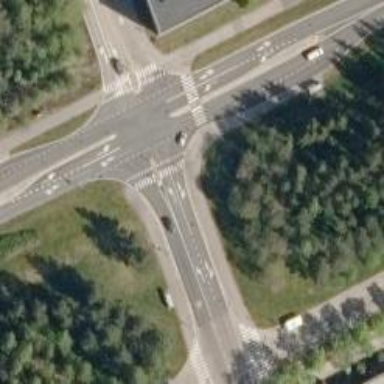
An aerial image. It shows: Marked crossing with pedestrian island.